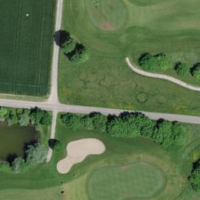
EUNIS habitat code: 53
Species observed at this site:
Cyperus esculentus